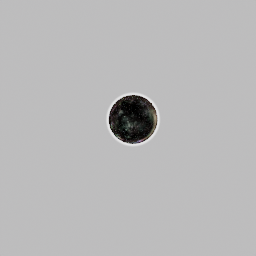
Label: nature